Field crop: maize
Growth stage: 2
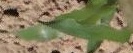
Species: maize